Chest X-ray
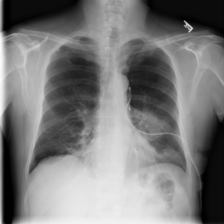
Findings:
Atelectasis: negative
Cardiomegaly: negative
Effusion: negative
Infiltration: negative
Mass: positive
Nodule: negative
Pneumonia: negative
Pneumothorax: positive
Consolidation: negative
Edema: negative
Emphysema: negative
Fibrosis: negative
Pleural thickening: negative
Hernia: negative